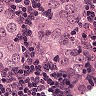
Metastatic tissue present: yes